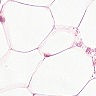
Metastatic tissue present: no